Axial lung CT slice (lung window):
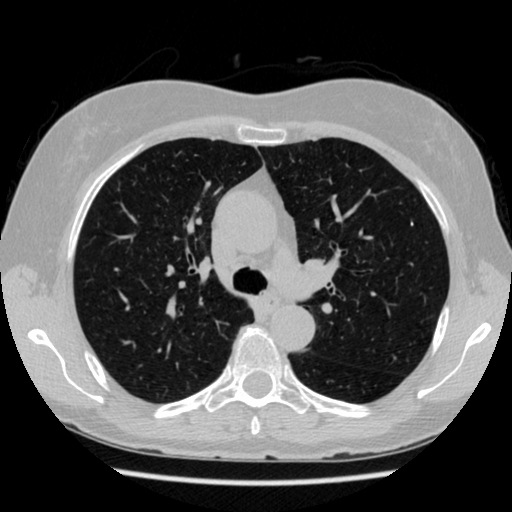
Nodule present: no